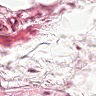
Metastatic tissue present: no